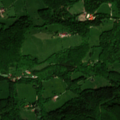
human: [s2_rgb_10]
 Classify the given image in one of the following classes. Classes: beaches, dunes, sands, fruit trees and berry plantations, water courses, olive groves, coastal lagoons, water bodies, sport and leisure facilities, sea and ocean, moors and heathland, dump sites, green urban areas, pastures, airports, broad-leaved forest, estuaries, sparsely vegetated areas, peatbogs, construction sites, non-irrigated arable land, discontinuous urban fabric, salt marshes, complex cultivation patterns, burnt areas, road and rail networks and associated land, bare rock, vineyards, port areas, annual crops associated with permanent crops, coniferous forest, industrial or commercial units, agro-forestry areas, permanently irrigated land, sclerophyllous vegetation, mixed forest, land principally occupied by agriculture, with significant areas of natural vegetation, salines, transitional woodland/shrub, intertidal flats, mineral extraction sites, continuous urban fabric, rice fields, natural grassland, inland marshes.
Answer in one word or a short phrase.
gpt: land principally occupied by agriculture, with significant areas of natural vegetation, broad-leaved forest